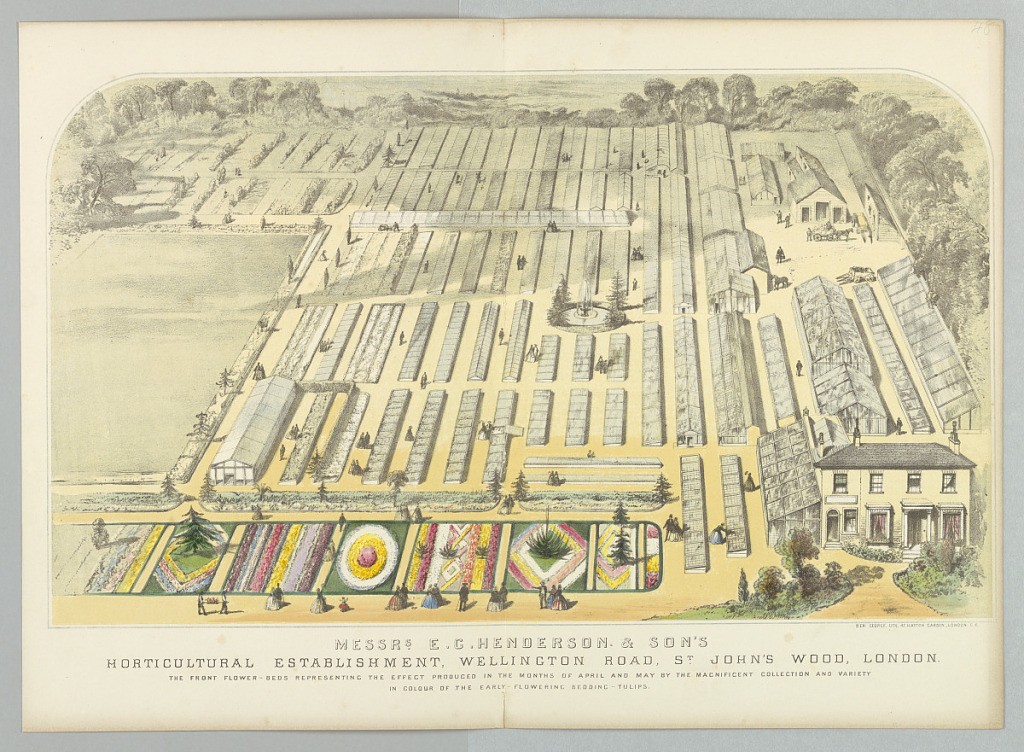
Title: Messrs. E.G. Henderson & Son's Horticultural Establishment, Wellington Road, St. John's Wood, London
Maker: E. G. Henderson and Son, English, ca. 1859 - 1886
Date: ca. 1857–1864
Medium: Chromolithograph on paper
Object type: Print
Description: Messrs. E.G. Henderson & Son's Horticultural Establishment, Wellington Road, St. John's Wood, London.